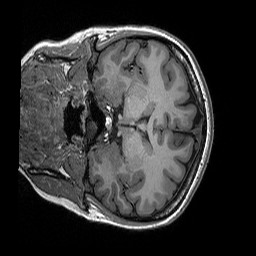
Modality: T1w
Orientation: coronal
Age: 21
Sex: female
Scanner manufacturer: siemens
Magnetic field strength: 3 T
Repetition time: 2.3 s
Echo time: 0.00298 s